Question: This question is derived from <URL>.
I am confused with PLC's interpretation of BCD and decimal.
In a PLC documentation, it somehow implies BCD = decimal:

The instruction reads the content of D300, 0100, as BCD. Referring to <URL>.
Why?
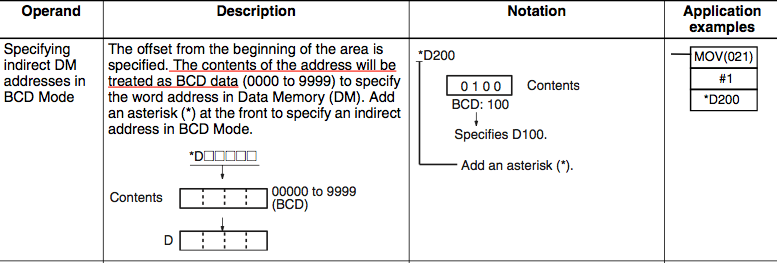
Answer: - - - -
The only difference is in how you decide to interpret the numbers. Some PLC instructions will take a piece of word memory and will tell you that It is still HEX data, but it interprets it differently.
If D300 = [x2486] --> the timer (as example) will wait 248.6 seconds. This even though HEX 2486 = 9350 decimal. You can treat hex data as anything. If you treat hex data as encoded BCD you get one answer. If you treat it as a plain unsigned binary number you get another, etc.
If D300 = [x1A3D] --> TIM will throw an error flag because D300 contains non-BCD hex digits
Further, the above example is showing HEX digits - not BINARY digits. It is confusing because they chose [x0100] as their example - only zeroes and ones. When you are plugging this into your online converter you are doing it wrong - you are converting binary 0100 to decimal 4. Hexadecimal is not binary - hex is a base16 representation of binary.
Anatomy of a D-memory location is this
'''
16 Bits | xxxx | xxxx | xxxx | xxxx | /BINARY/
---> | | | |
4 bits/digit D4 D3 D2 D1 /HEX/
example
D300 = 1234 | 0001 | 0010 | 0011 | 0100 |
----> 1 2 3 4
example
D300 = 2F6B | 0010 | 1111 | 0110 | 1011 |
----> 2 F 6 B
example (OP!)
D300 = 0100 | 0000 | 0001 | 0000 | 0000 |
----> 0 1 0 0
'''
A D-memory location can store values from x0000 -> xFFFF (decimal 0-65535). A D-memory location which is used to store BCD values, however, can only use decimal digits. A->F are not allowed. This reduces the range of a 16-bit memory location to 0000->9999.
Counting up you would go :
'''
Decimal BCD HEX
1 0001 0001
2 0002 0002
3 0003 0003
4 0004 0004
5 0005 0005
6 0006 0006
7 0007 0007
8 0008 0008
9 0009 0009
10 0010 000A
11 0011 000B
12 0012 000C
13 0013 000D
14 0014 000E
15 0015 000F
16 0016 0010
17 0017 0011
18 0018 0012
19 0019 0013
20 0020 0014
...etc
'''
Going the other way, if you wish to pass a decimal value to a memory location and have it stored as pure hex (not BCD hex!) you use the '&' symbol.
For example -> '[MOV #123 D300]'
This moves HEX value x0123 to memory location D300. If you use D300 in a future operation which interprets this as a hexadecimal number then it will have a decimal value of 291. If you use it in an instruction which interprets it as a BCD value then it will have a decimal value of 123.
If instead you do '[MOV &123 D300]'
This moves the decimal value 123 to D300 and stores it as a hexadecimal number -> [x007B]! If you use D300 now in a future operation which interprets this as a hexadecimal number it will have a decimal value of 123. If you try to use it in an instruction which interprets it as a BCD value you will get an ERROR because [x007B] contains the hex digit 'B' which is not a valid BCD digit.